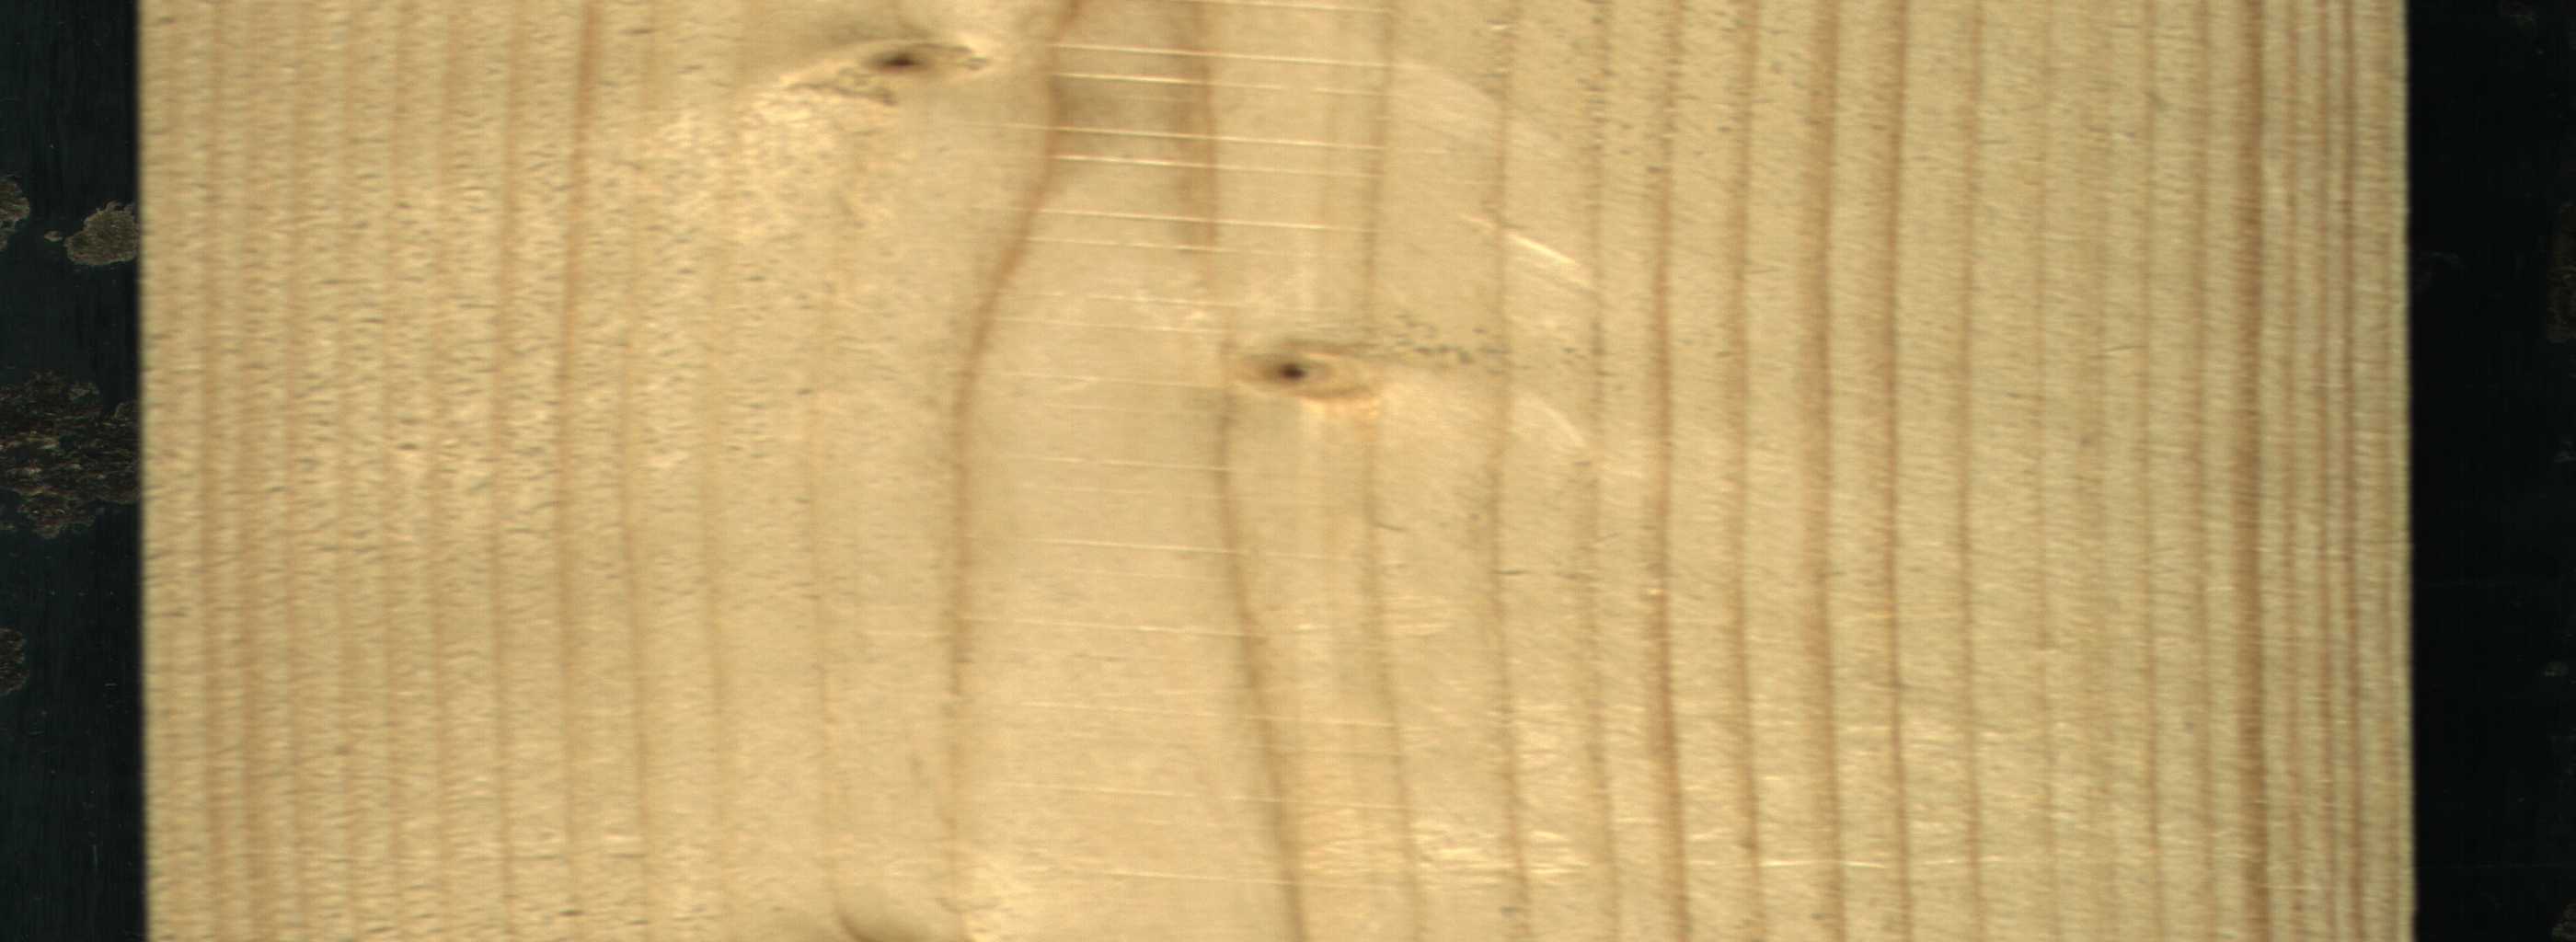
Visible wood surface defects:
Live_Knot
Live_Knot